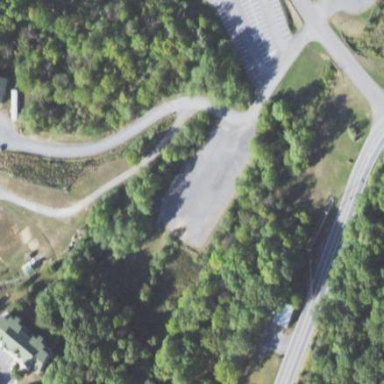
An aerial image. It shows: Parking area with unpaved surface.